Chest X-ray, PA view. Patient: 30 years old, sex F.
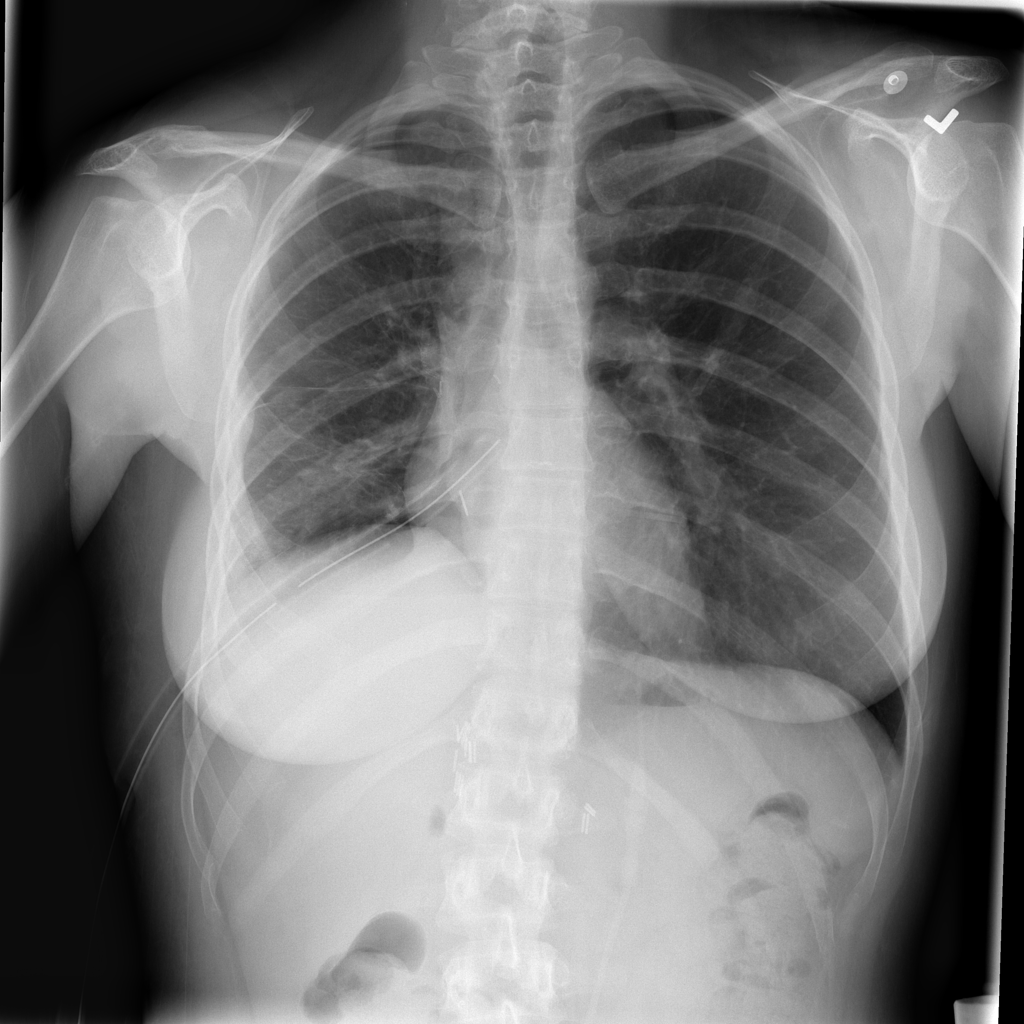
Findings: No Finding